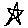
Label: star